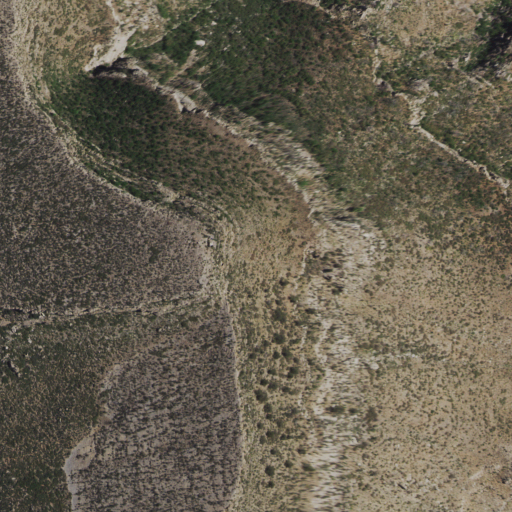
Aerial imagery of mountain in New Mexico named San Andres Peak containing shrub and evergreen forest